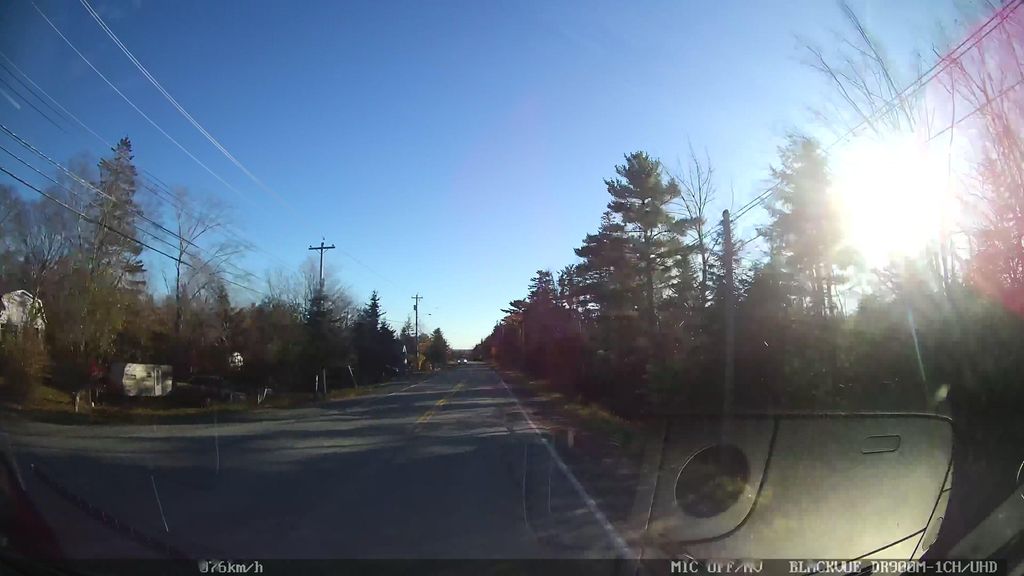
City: halifax